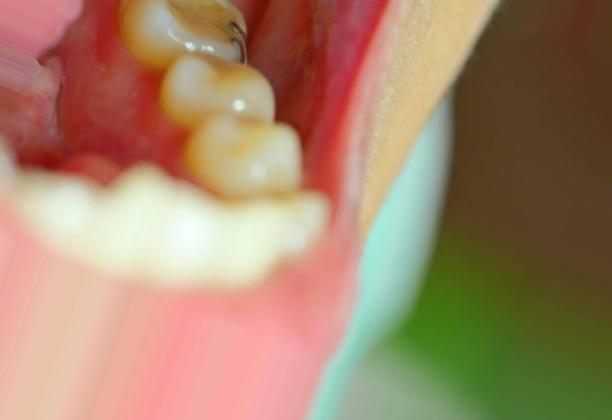
Condition: Caries